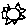
Label: sun